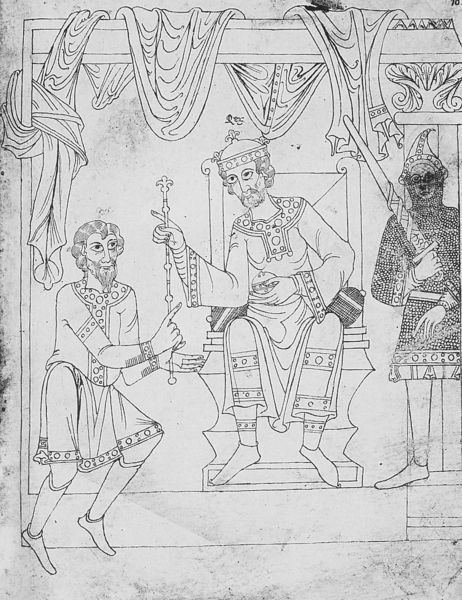
Titel: Annalen von Metz und Heiligenviten
Standort: Herkunftsort: Metz, Saint-Vincent (EU - F)
Institution: München, Bayerische Staatsbibliothek
Schlagwörter: weiß, grau, schwarz, zeichnung, blick, tuch, bart, hemd, augen, vorhang, gewand, sitzend, blatt, krone, apfel, rahmung, schuhe, stab, treppe, kaiser, könig, thron, zeigen, umriss, buch, geben, schwert, soldat, kugel, trohn, ritter, gestus, mittelalter, bittsteller, fresko, insignien, zepter, szepter, nehmen, geschmückt, urteil, reichsapfel, kettenhemd, beinschienen, reichskugel, ketenhemd